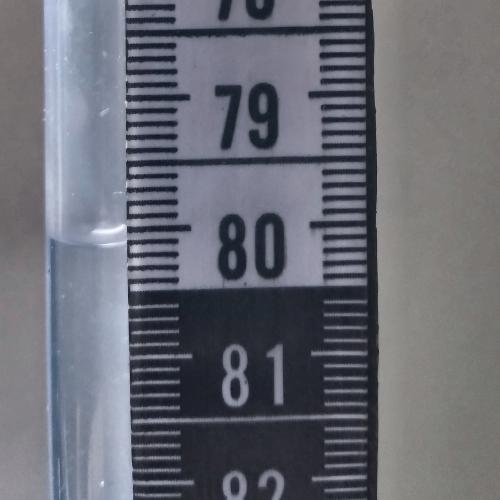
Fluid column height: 80.1 cm